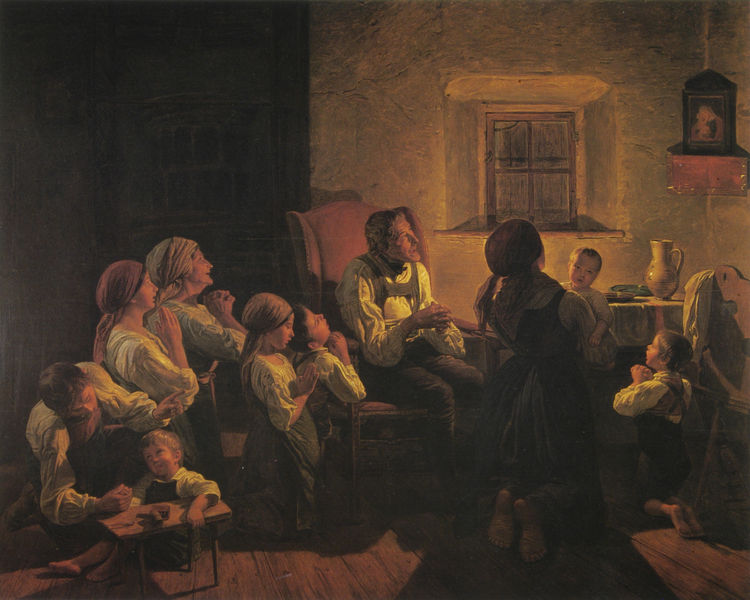
Titel: "Ave Maria" Abendgebet in der Bauernstube
Künstler: Ferdinand Georg Waldmüller
Standort: Wien
Institution: Niederösterreichisches Landesmuseum
Schlagwörter: dunkel, gemälde, gott, mann, schatten, weiß, frauen, menschen, mädchen, abend, braun, fenster, frau, holz, kleid, lampe, licht, nacht, raum, schwarz, stuhl, tisch, tür, zimmer, haus, rot, tuch, malerei, alt, wand, geschichte, hände, innenraum, niederlande, boden, interieur, sessel, tücher, familie, innen, kind, mutter, vater, bauern, genre, kinder, kanne, keramik, krug, vase, wohnzimmer, genrebild, genremalerei, fußboden, parkett, jungen, abends, baby, bank, füsse, einfach, gefaltet, diele, holzboden, spielen, kopftuch, zopf, kerze, tischchen, stube, holzdielen, junge, knie, spiel, fensterkreuz, nachts, knien, beten, dielenboden, gebet, altar, tracht, kerzenlicht, kerzenschein, schein, gefaltete hände, jesus, kniend, andacht, knieen, kopftücher, beeten, alle, maria, madonna, spaß, ikone, vorlesen, großmutter, abendandacht, andachta, dabei, endsab, erlöser, erwachsene, erwachsenend, family, fromm, geschichten, gotteswinkel, herilig, herrgottswinkel, holzdiele, nachtgebet, sinn, volksfrömmigkeit, hören, hausaltar, katholisch, heim, uhde, frömmigkeit, erzählen, indirektes licht, indirekt, zeitvertreib, u, chiaruscuro, nachtmalerei, dunkelmalerei, zeitvertreibe, knielen